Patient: sex F, age 54
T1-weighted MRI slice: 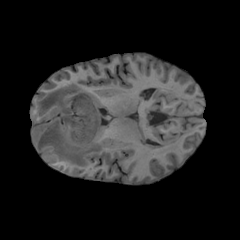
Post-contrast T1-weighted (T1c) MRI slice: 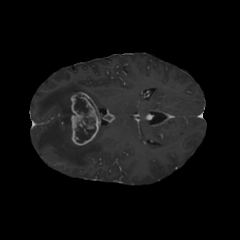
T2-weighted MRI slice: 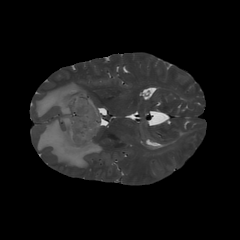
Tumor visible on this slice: yes
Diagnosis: Glioblastoma, IDH-wildtype
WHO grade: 4